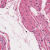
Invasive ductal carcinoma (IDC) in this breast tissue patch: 0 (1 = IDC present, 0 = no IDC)